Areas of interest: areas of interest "Library"
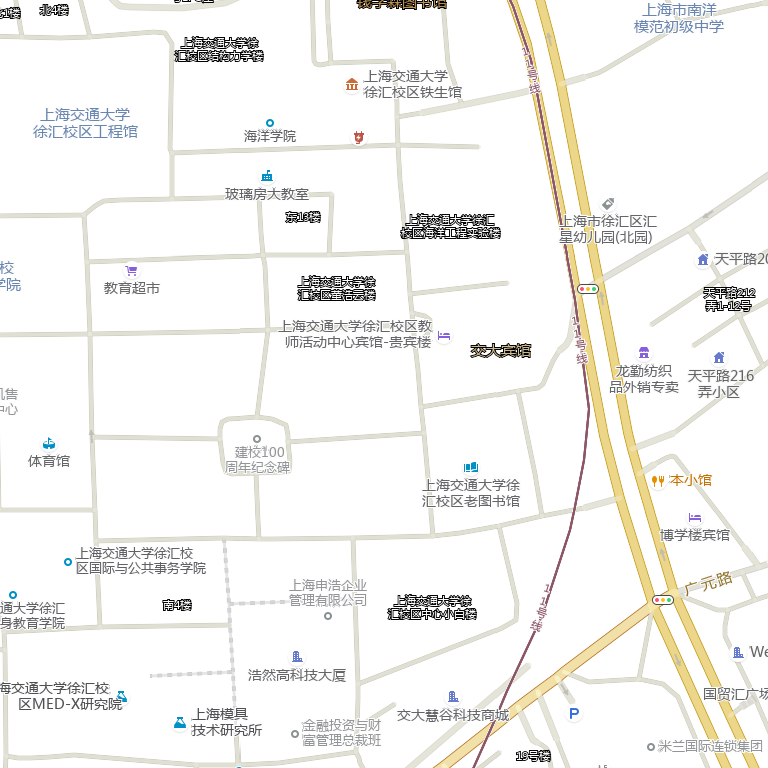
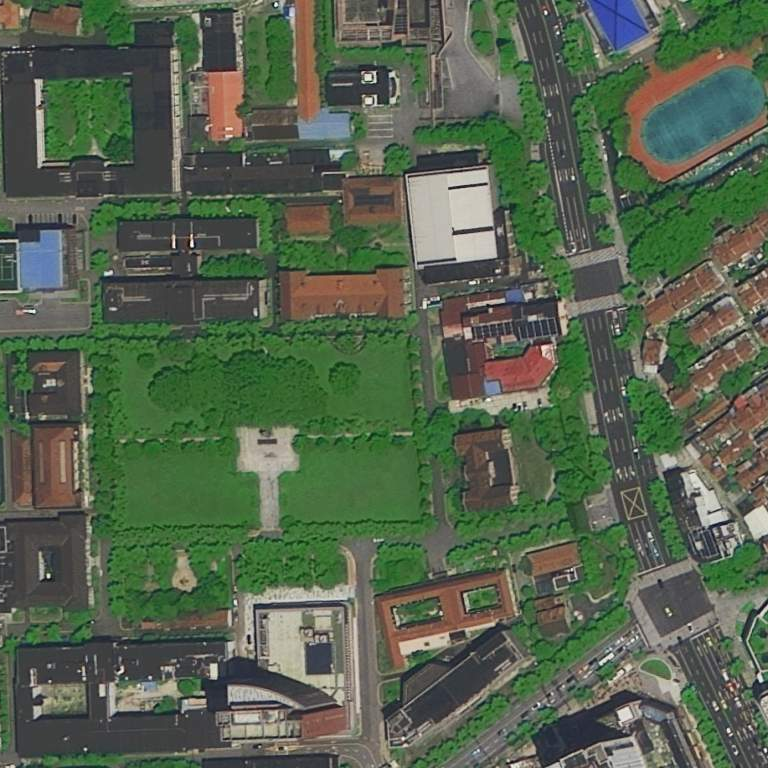